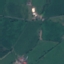
Land use / land cover class: Pasture